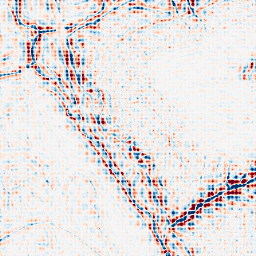
Category: wavelet
Decomposition family: wavelet_dwt
Decomposition parameters: wavelet: db8
level: 3
Upsampling method: sinc_blackman
Upsampling parameters: scale: 8
kernel_size: 8
Upsampling scale: 8